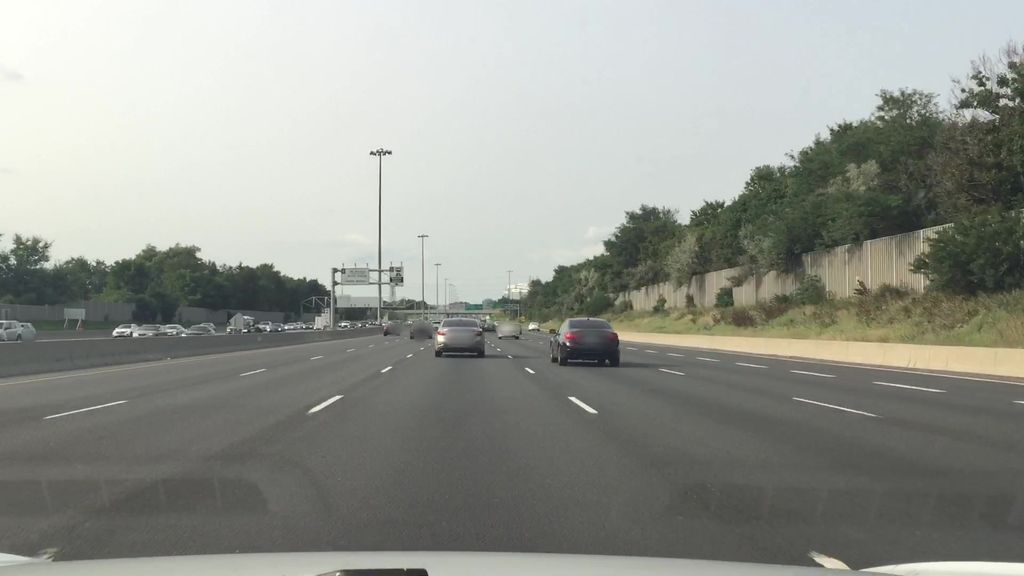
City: toronto